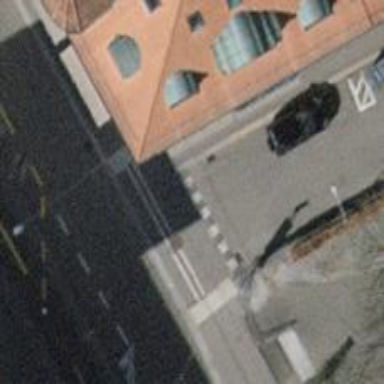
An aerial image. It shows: Unmarked crossing with traffic calming table.